Question: I'm trying to pull back a list of directories that sit inside a dated folder structure. Within each dated folder could be a number of 'Jobs' however i only want to return the name of the 1st level of folders
The below code gets to the right level of folder detail however the result displays the full path
'''
For Each Dir As String In System.IO.Directory.GetDirectories("c:\Working")
Dim dirInfo As New System.IO.DirectoryInfo(Dir)
For Each sDir As String In System.IO.Directory.GetDirectories(dirInfo.ToString)
Dim sdirInfo As New System.IO.DirectoryInfo(sDir)
chkImpExp.Items.Add(sDir)
Next
Next
'''
This would display the following

However i would just like to display the directory name to the right of the 3rd backslash (Westdale - 28023 - Cash+Spirit for example)
Hopefully this is enough information.
Many thanks
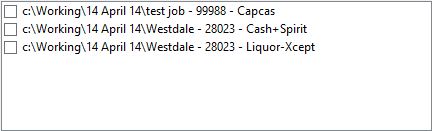
Answer: '''
' renamed Dir to d as Dir() is already a function in Microsoft.VisualBasic
For Each d In System.IO.Directory.GetDirectories("c:\Working")
For Each sDir In System.IO.Directory.GetDirectories(d)
Dim di = New DirectoryInfo(sDir)
chkImpExp.Items.Add(di.Name())
Next
Next
'''